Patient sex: M
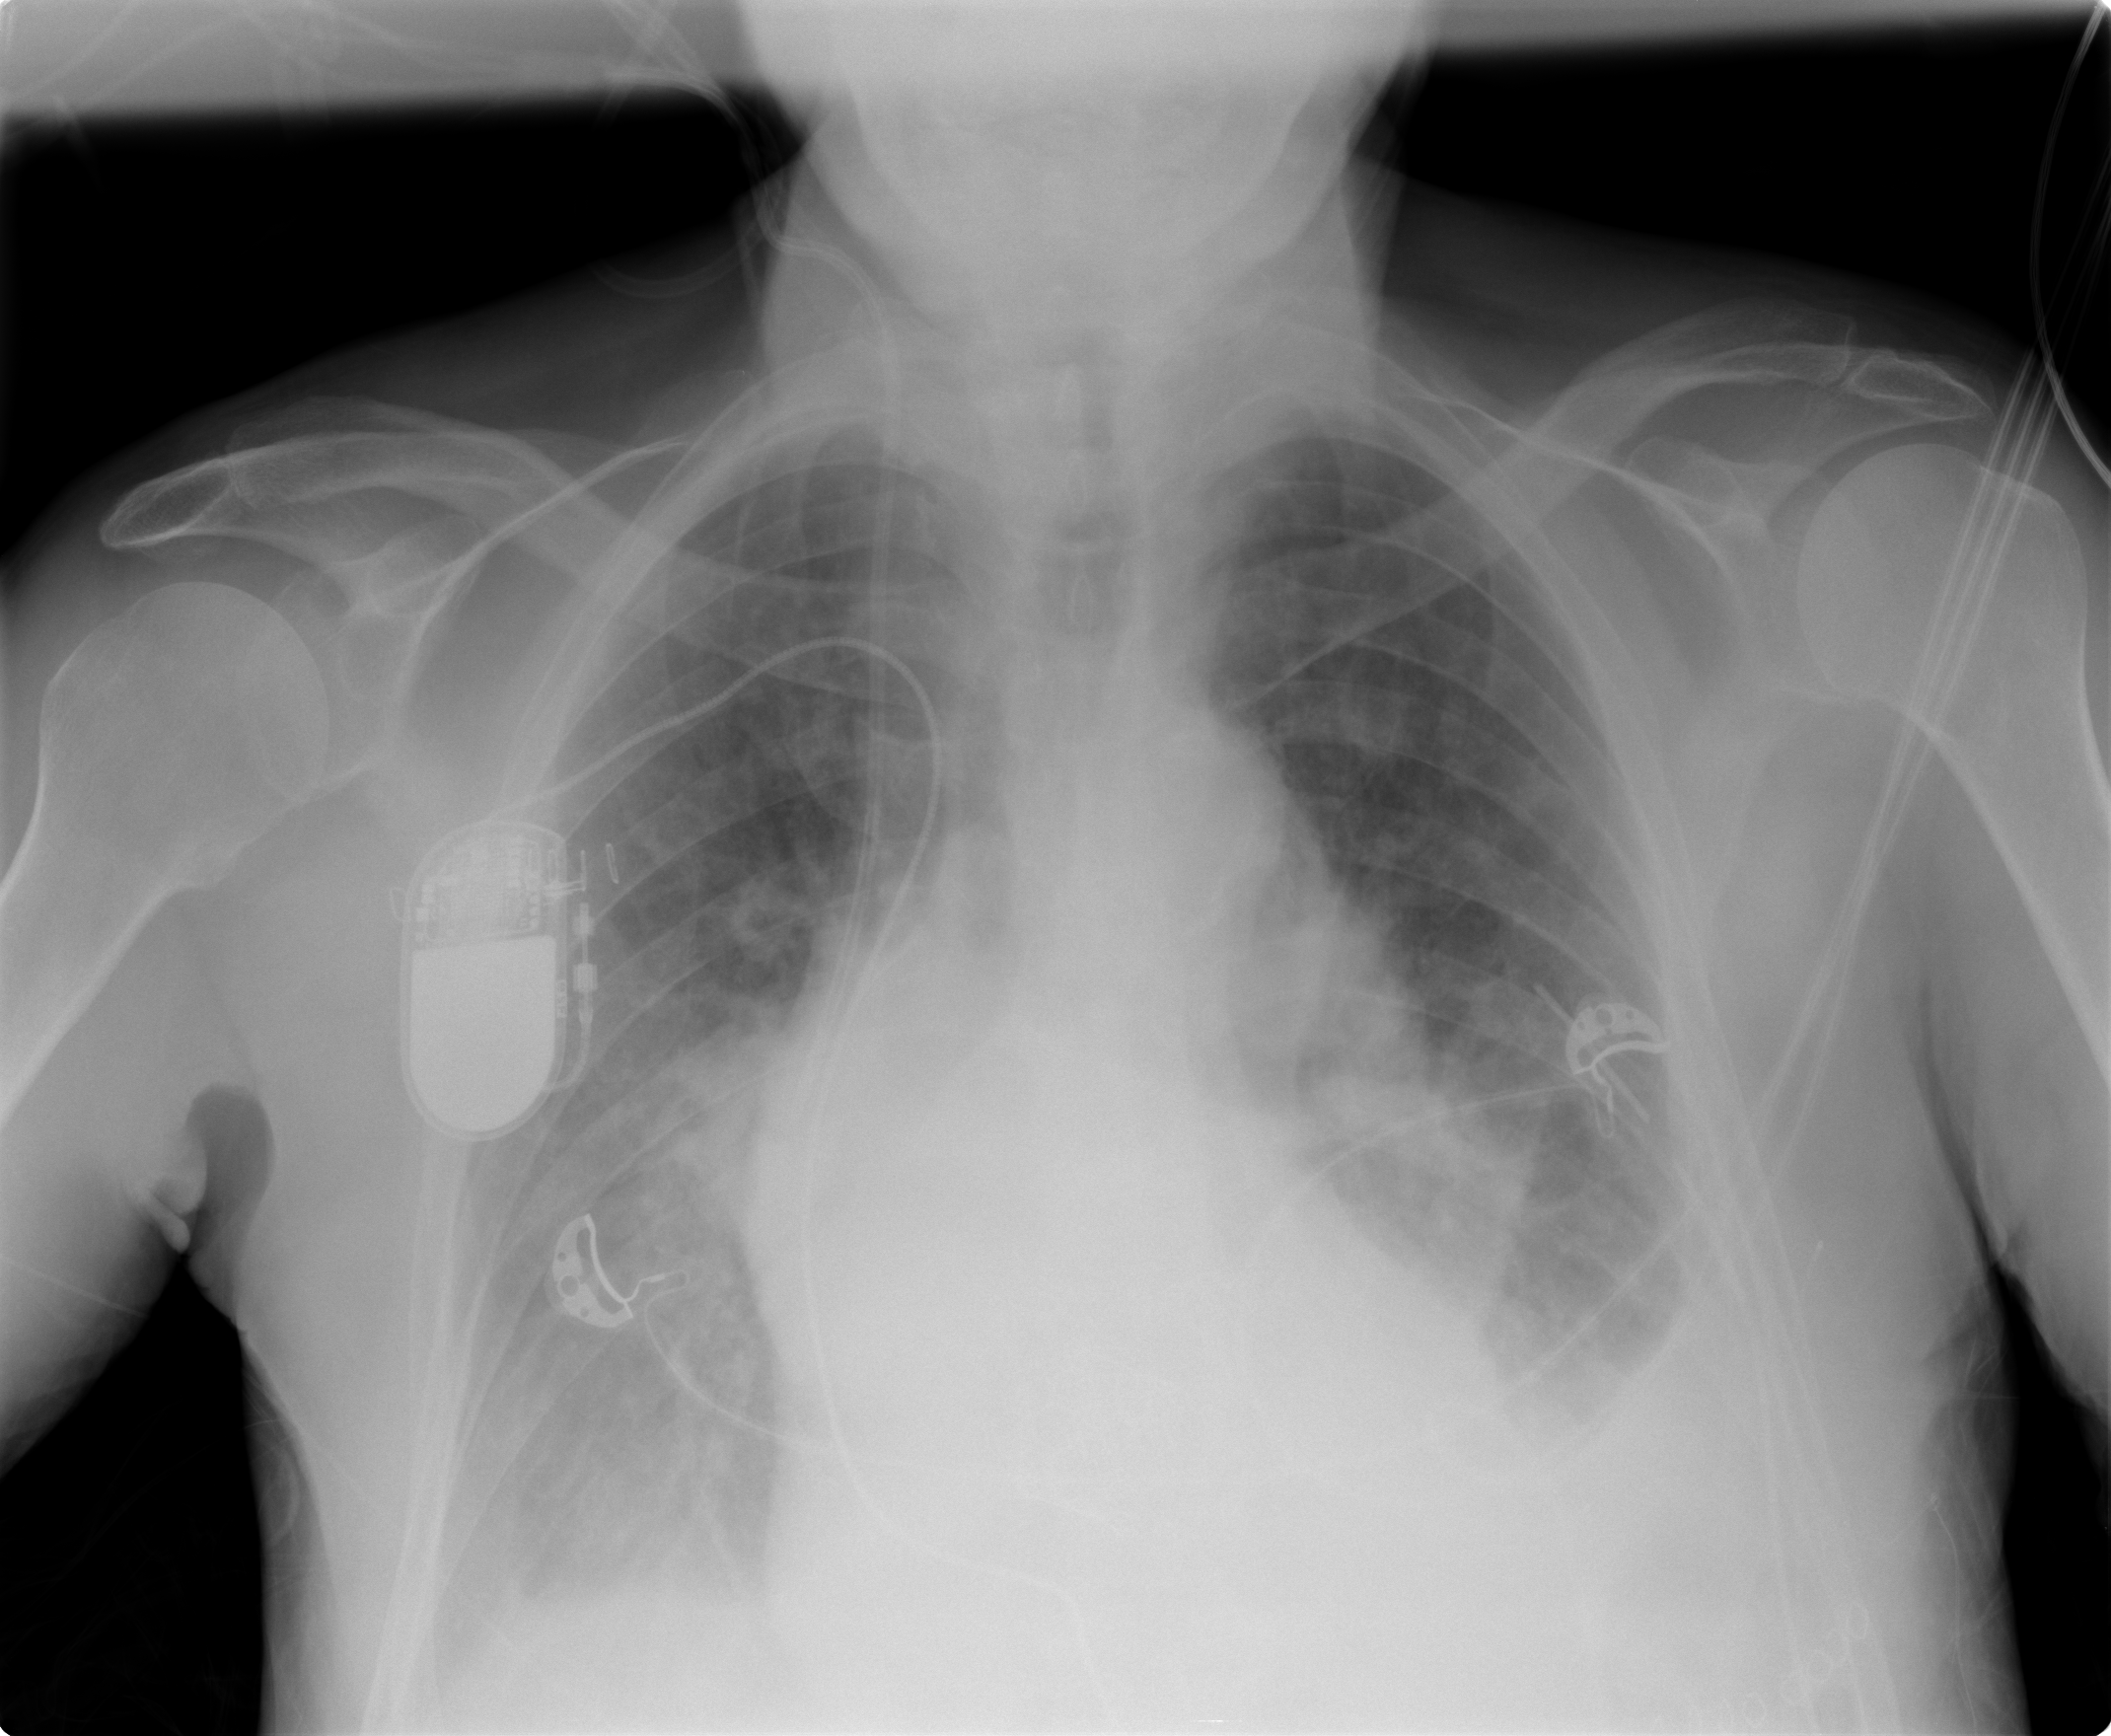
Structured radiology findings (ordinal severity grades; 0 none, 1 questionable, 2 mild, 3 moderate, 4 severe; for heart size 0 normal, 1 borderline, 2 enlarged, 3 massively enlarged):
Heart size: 2
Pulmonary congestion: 2
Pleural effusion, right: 2
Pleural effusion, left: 3
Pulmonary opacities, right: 1
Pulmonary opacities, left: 1
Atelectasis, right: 2
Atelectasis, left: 3